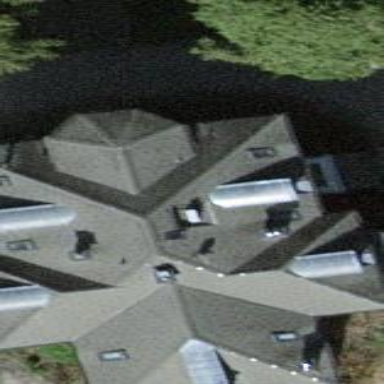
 and its orientation is along or across."